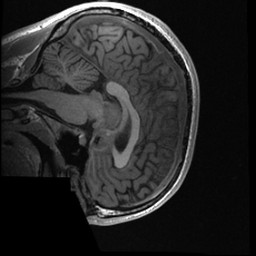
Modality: T1w
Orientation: sagittal
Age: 19
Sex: male